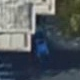
Vehicle type: Car